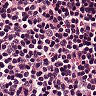
Metastatic tissue present: no